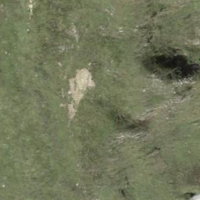
EUNIS habitat code: 26
Species observed at this site:
Rhododendron ferrugineum
Silene acaulis